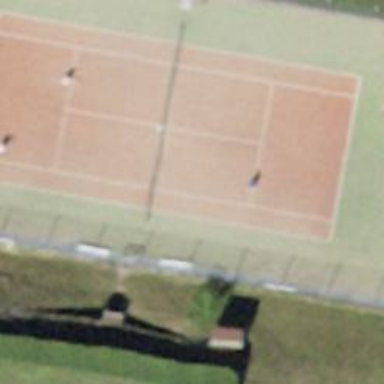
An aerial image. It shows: Tennis court on the leisure land pitch.